Aerial crown-view tile of a tropical tree (Barro Colorado Island, Panama), acquired 20250818:
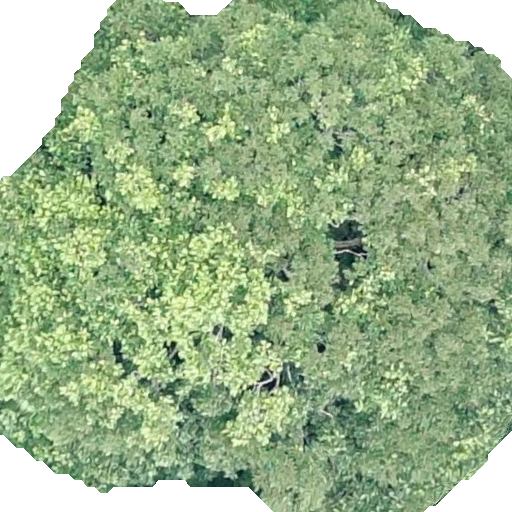
Species: Dipteryx oleifera
GBIF accepted scientific name: Dipteryx oleifera
Crown area: 388.469 m²